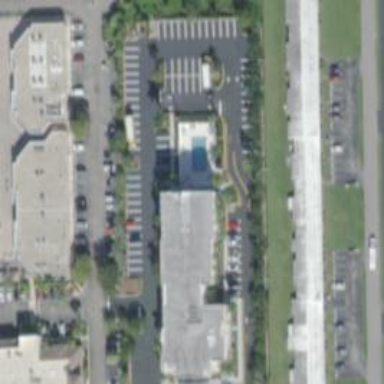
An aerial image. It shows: Parking space is available.